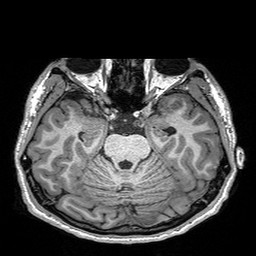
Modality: T1w
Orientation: coronal
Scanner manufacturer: siemens
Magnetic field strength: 3 T
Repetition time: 2.3 s